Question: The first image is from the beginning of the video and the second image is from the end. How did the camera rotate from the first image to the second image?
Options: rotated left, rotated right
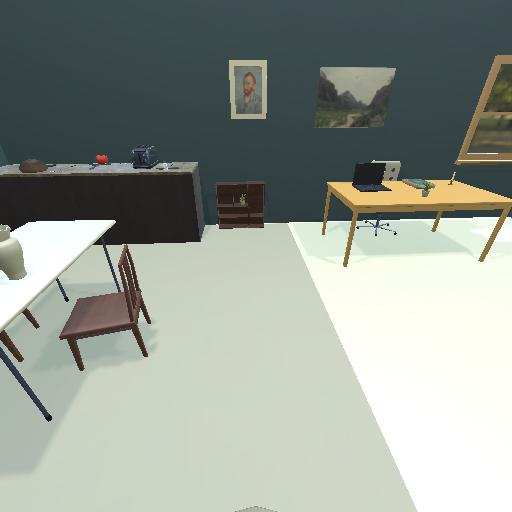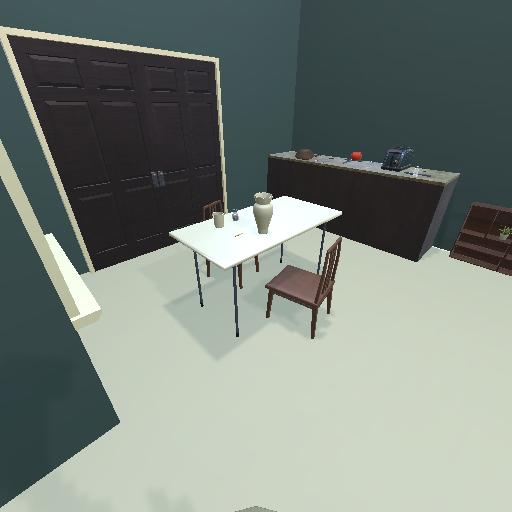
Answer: rotated left